Question: I think Memcache has not been installed in windows 8. I suppose the following warning say this clearly:
'''
Notice: Memcache::get() [memcache.get]: Server 127.0.0.1 (tcp 11211) failed with: A connection attempt failed because the connected party did not properly respond after a period of time, or established connection failed because connected host has failed to respond. (10060) in C:\xampp\htdocs\framework\registry\cache.class.php on line 39
'''
In phpinfo() I can see that it's been installed:

Is there any workaround for this to get it up and running?
In the command prompt I tried to install memcache as below:
'''
memcached -d install
'''
but got the following error:
'''
failed to install service or service already installed
'''
I've installed Memcache back in the time in windows XP.
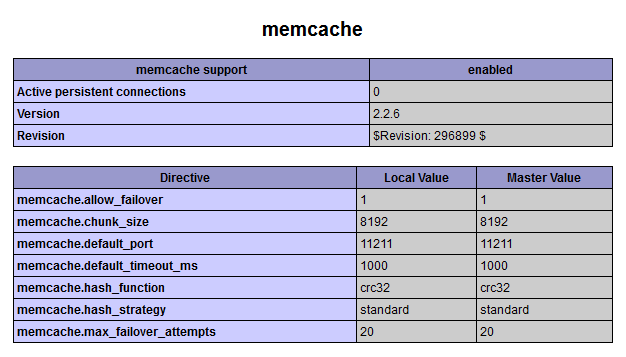
Answer: So interesting! ;)
I ran the CMD as administrator(Run as administrator) and voila, problem solved!